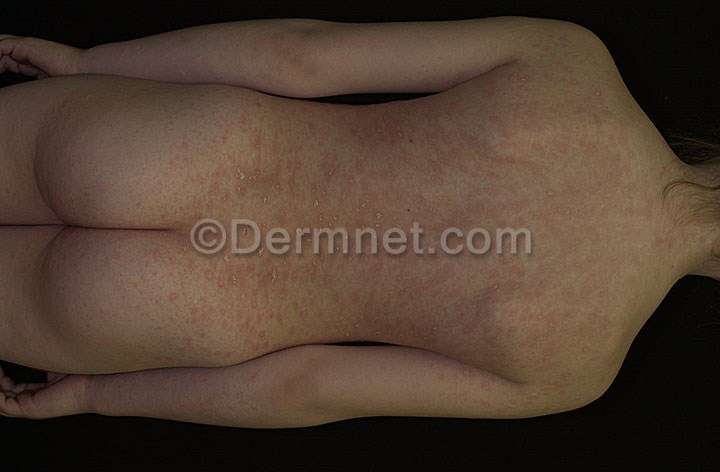
Disease: Psoriasis pictures Lichen Planus and related diseases